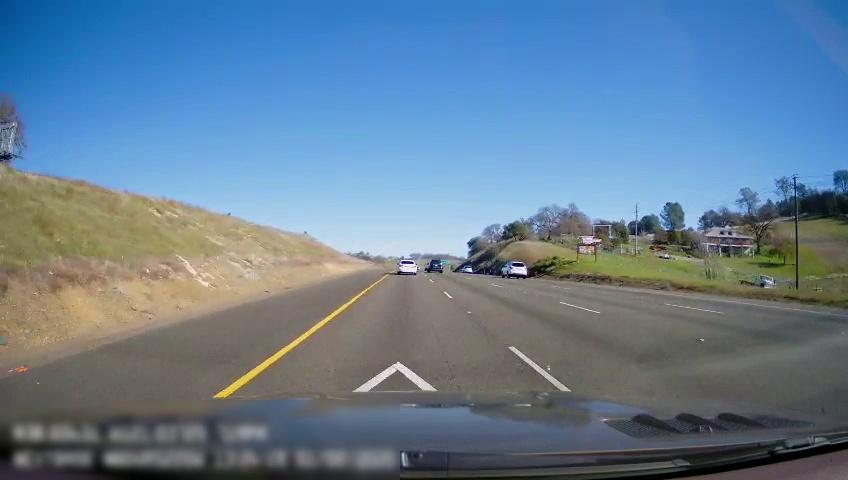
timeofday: Day
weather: Sunny
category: Drivable Space
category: Vehicles | Car
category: Vehicles | SUV
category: Vehicles | SUV
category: Vehicles | Car
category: Lanes | Current Lane
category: Lanes | Current Lane
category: Lanes | Alternate Lane
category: Lanes | Alternate Lane
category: Lanes | Alternate Lane